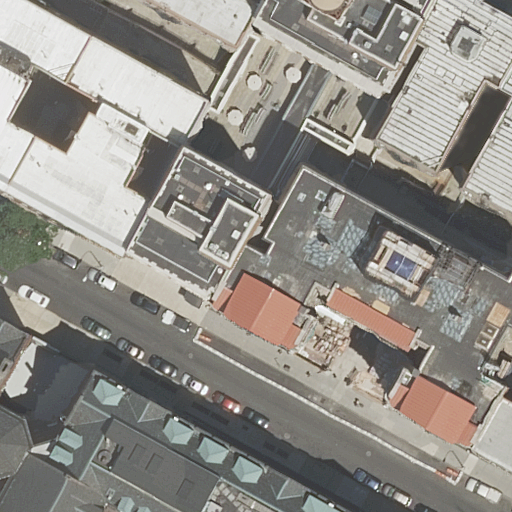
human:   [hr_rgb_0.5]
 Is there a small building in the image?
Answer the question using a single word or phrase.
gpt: yes

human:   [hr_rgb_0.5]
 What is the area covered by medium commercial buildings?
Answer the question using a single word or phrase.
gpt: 0m2

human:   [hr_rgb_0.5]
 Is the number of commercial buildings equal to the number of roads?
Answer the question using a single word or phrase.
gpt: no

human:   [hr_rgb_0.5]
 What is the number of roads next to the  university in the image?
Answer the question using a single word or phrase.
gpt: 1

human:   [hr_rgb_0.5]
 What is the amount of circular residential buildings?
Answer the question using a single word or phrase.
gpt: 0

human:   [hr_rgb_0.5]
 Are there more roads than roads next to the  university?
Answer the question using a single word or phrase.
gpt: no

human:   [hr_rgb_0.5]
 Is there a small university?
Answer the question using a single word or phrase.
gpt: no

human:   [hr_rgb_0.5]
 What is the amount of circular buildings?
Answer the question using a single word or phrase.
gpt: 0

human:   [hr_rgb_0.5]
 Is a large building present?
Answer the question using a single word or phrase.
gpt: yes

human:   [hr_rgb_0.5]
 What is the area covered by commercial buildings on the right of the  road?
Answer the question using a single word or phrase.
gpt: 0m2

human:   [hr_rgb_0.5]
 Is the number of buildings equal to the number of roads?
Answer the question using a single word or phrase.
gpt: no

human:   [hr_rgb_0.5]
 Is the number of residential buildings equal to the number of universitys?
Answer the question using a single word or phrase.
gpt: no

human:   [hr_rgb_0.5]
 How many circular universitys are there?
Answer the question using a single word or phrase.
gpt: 0

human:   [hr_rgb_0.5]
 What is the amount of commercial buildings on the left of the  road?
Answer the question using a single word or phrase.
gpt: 0

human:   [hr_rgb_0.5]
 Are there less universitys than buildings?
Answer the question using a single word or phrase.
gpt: yes

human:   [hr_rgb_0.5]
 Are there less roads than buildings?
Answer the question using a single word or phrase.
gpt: yes

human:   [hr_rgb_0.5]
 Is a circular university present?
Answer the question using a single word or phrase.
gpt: no

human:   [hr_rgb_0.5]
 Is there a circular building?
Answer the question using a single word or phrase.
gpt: no

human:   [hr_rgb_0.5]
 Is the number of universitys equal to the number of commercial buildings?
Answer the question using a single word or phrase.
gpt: no

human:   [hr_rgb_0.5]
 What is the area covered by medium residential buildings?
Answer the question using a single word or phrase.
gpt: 439m2

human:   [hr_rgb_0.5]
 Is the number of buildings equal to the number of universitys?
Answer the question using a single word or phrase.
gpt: no

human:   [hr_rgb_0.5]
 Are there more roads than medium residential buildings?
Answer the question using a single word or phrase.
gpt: no

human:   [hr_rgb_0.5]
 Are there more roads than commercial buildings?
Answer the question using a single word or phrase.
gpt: yes

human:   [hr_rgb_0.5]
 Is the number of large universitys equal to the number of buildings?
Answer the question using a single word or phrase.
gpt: no

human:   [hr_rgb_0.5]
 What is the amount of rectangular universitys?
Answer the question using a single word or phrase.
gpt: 1

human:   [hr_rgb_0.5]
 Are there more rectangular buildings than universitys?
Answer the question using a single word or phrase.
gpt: yes

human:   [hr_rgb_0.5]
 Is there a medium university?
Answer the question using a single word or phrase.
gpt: no

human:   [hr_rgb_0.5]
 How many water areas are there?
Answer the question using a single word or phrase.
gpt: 0

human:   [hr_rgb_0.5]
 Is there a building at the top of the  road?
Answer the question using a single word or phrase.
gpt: yes

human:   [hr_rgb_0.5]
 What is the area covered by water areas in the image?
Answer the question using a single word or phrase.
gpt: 0m2

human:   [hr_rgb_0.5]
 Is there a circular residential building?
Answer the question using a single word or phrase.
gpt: no

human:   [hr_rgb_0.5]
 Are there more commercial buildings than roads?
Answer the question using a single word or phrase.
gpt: no

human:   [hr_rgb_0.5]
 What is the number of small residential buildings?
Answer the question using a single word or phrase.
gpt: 3

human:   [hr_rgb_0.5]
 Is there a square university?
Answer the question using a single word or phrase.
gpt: no

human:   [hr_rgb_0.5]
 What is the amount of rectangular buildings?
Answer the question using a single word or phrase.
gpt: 4

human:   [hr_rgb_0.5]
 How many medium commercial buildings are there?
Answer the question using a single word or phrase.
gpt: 0